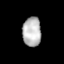
Tissue: lung
Cell type: T cells
Senescence score: 0.2273
Nuclear area (px): 530
Mean DAPI intensity: 185.549